Interaction volume radius: 5 \u00c5
Interaction volume height: 15 \u00c5
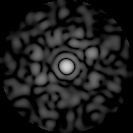
Disorder parameter: 0.8045